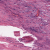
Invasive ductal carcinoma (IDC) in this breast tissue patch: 0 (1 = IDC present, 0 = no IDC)